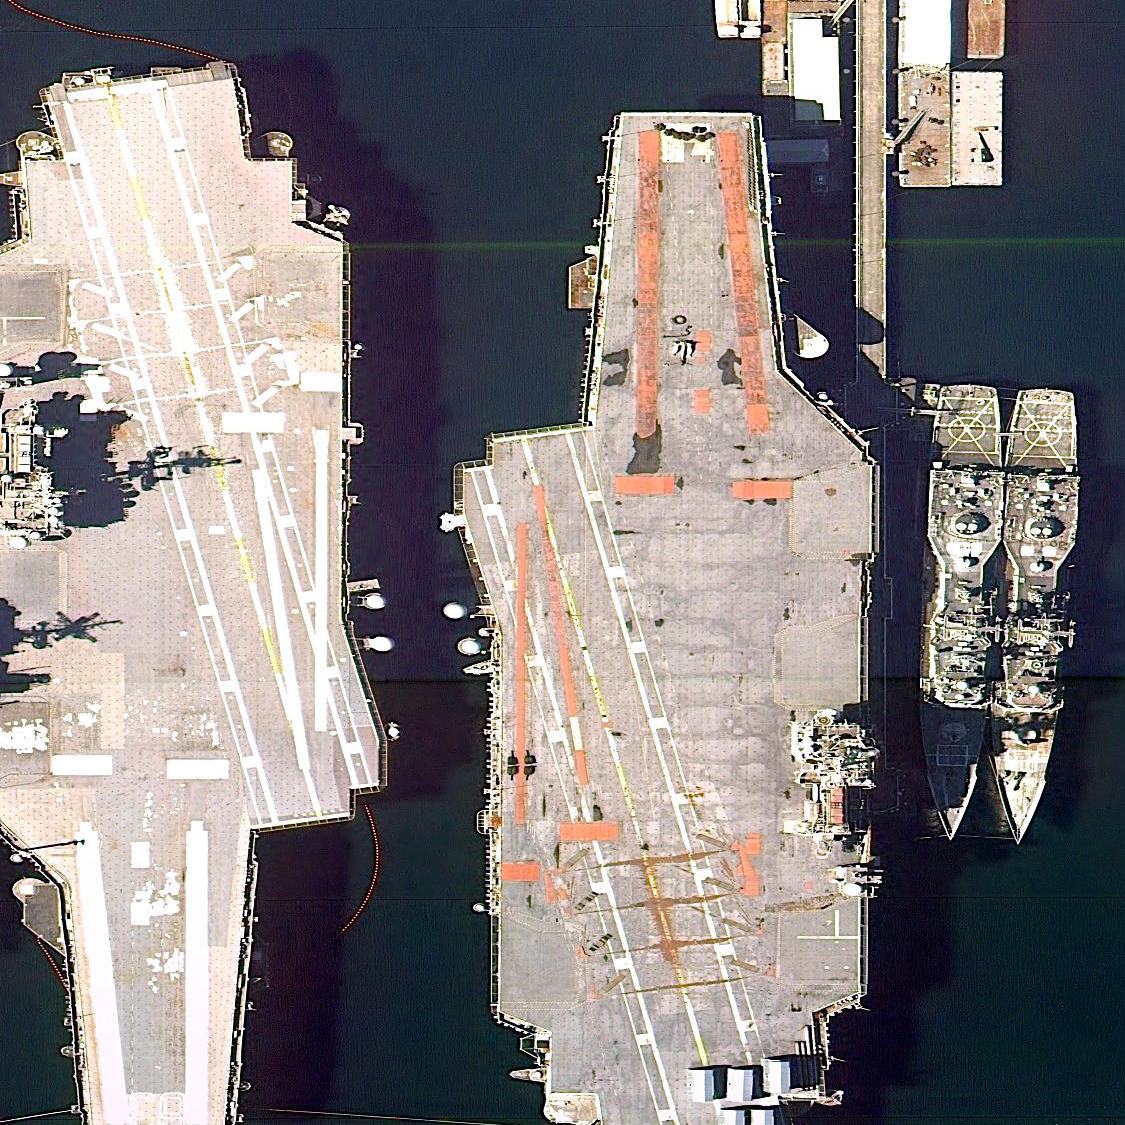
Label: aircraft_carrier